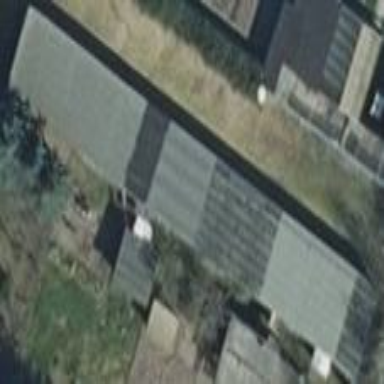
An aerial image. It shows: Group of garages.